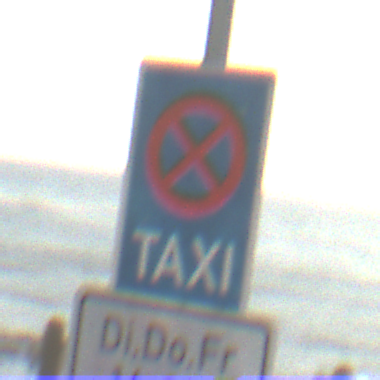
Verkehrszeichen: Taxenstand
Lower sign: ZeitangabenMitBeschraenkungAufWochentage3
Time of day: MorningAfternoon
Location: Outdoor (Suburban)
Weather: PartlyCloudy
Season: NotSpecified
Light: Natural